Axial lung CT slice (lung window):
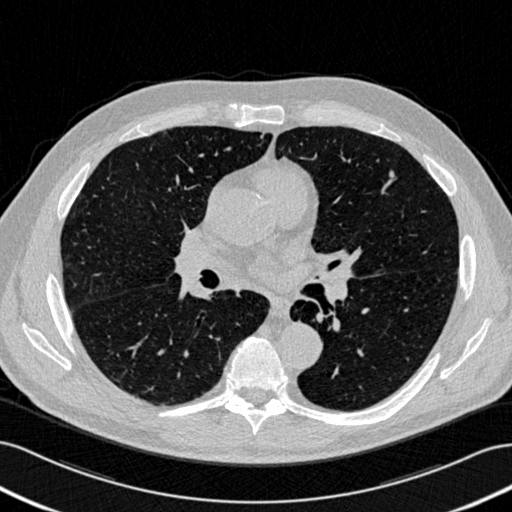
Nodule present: no